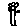
Label: tree